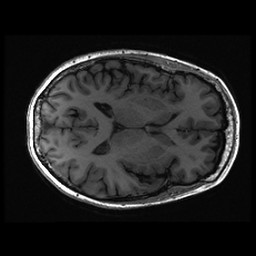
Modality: T1w
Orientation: axial
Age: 48
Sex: female